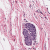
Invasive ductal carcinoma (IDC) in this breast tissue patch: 0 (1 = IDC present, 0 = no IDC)